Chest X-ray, PA view. Patient: 37 years old, sex M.
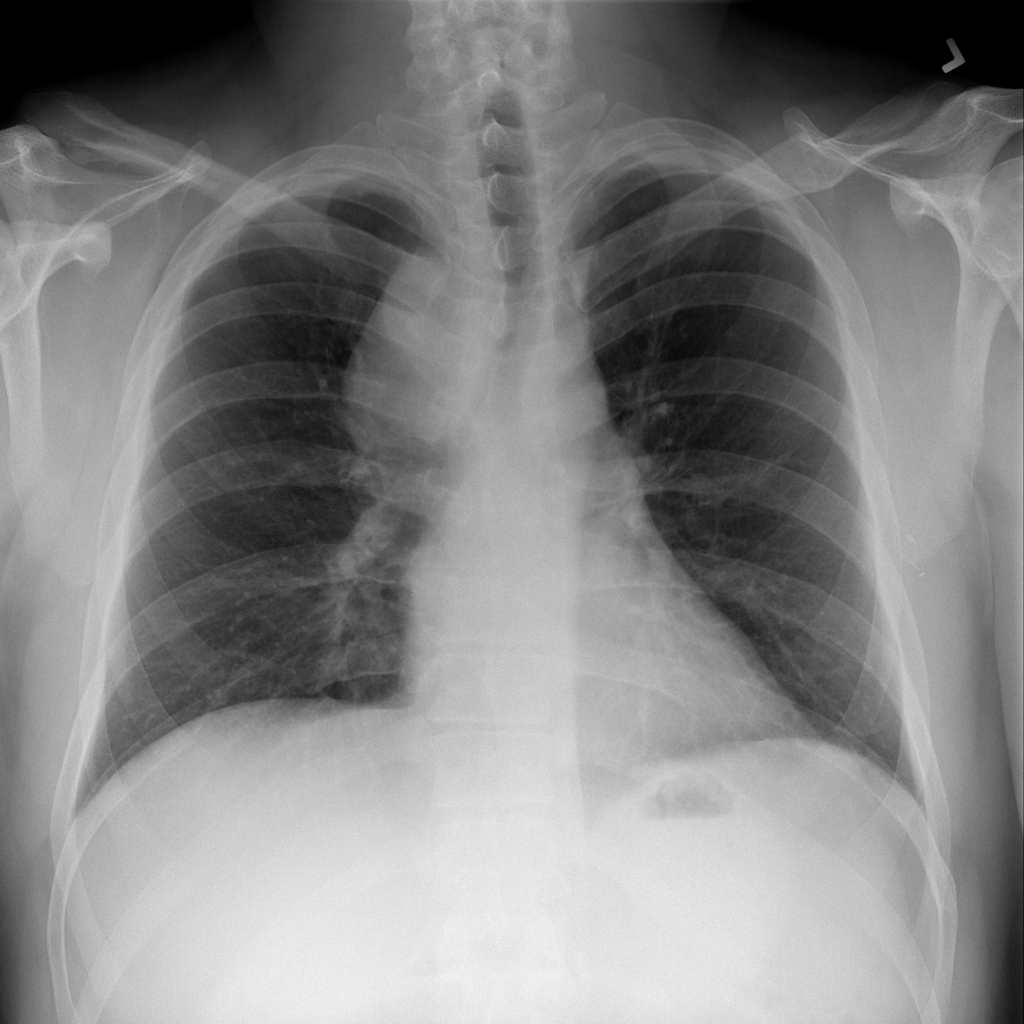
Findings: Mass